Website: lowes
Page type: review-order
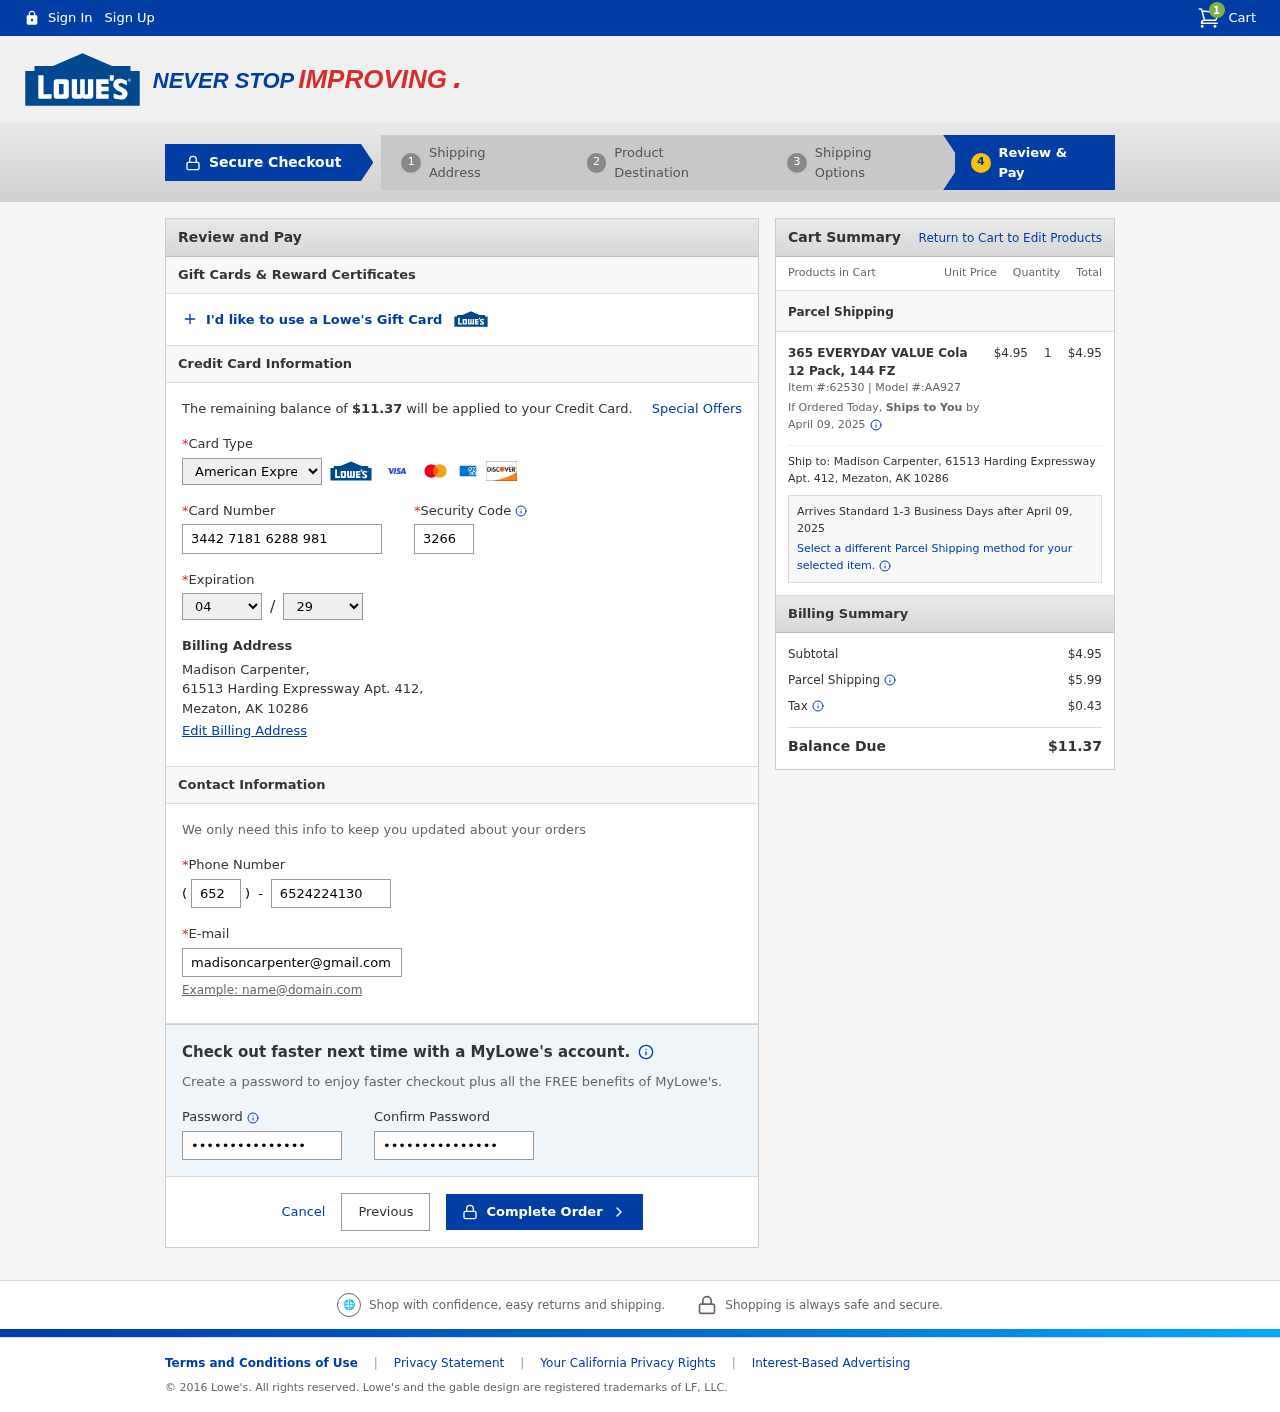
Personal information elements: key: PII_CARD_CVV
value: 3266
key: PII_CARD_EXPIRY_MONTH
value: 04
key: PII_CARD_EXPIRY_YEAR
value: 29
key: PII_CARD_NUMBER
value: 3442 7181 6288 981
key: PII_CARD_TYPE
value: American Express
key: PII_CITY
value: Mezaton
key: PII_EMAIL
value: madisoncarpenter@gmail.com
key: PII_FULLNAME
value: Madison Carpenter,
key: PII_PHONE
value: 6524224130
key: PII_PHONE_AREA
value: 652
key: PII_POSTCODE
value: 10286
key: PII_STATE_ABBR
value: AK
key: PII_STREET
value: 61513 Harding Expressway Apt. 412
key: PII_STREET
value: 61513 Harding Expressway Apt. 412,
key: PII_FULLNAME2
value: Madison Carpenter
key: PII_POSTCODE_FULL
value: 10286
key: PII_CITY_STATE
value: Mezaton, AK
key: PII_CITY_STATE_ZIP
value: Mezaton, AK 10286
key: PII_STATE_ABBR2
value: AK
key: PII_POSTCODE_NUMERIC
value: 10286
Product elements: key: PRODUCT1_NAME
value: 365 EVERYDAY VALUE Cola 12 Pack, 144 FZ
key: PRODUCT1_PRICE
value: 4.95
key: PRODUCT1_QUANTITY
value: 1
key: PRODUCT1_ITEM_NUMBER
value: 62530
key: PRODUCT1_MODEL_NUMBER
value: AA927
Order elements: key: ORDER_NUM_ITEMS
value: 1
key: ORDER_TOTAL
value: $11.37
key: ORDER_SHIPPING_DATE
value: April 09, 2025
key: ORDER_SUBTOTAL
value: $4.95
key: ORDER_SHIPPING_DATE2
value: April 09, 2025
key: ORDER_SUBTOTAL2
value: $4.95
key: ORDER_SHIPPING_COST
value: $5.99
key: ORDER_TAX
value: $0.43